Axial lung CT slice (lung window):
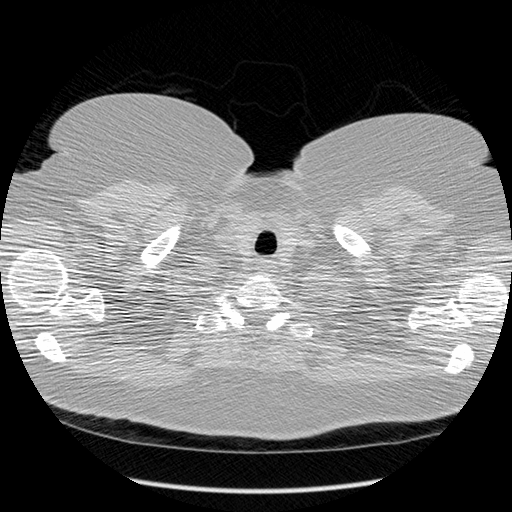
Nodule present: no